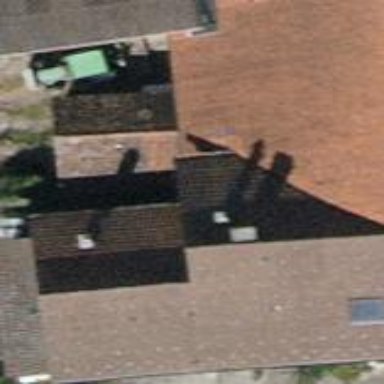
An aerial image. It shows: Terrace building with gabled roof.